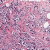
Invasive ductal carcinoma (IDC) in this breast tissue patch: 1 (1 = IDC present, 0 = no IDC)